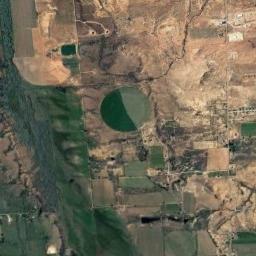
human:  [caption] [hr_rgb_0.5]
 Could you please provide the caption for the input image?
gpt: There are some green circle farmland and square farmland .

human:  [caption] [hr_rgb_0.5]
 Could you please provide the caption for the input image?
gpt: There are four round fields .

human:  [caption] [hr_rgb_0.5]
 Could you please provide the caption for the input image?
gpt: A green circular farmland is on the wasteland and some other shapes of farmlands beside .

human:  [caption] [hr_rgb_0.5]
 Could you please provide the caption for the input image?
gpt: Two green circular farmland .

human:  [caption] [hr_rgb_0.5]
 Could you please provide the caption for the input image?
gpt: A cultivated circular farmland surrounded by a wasteland .